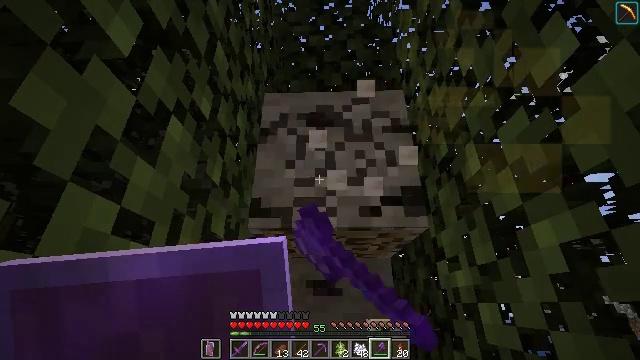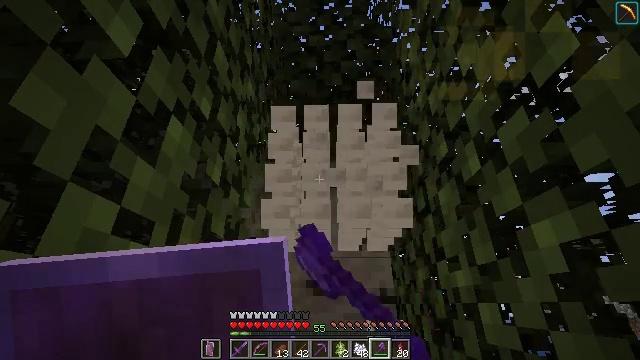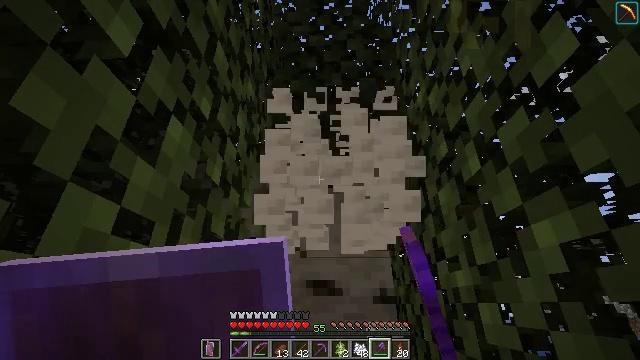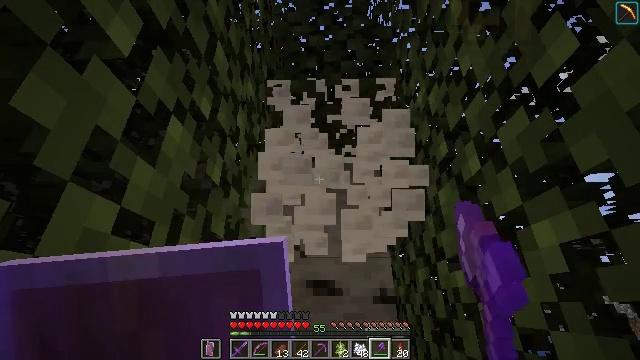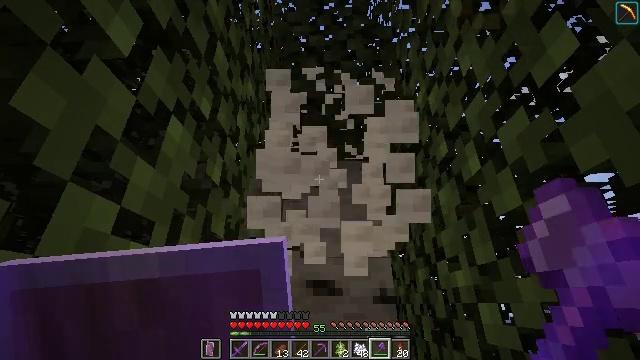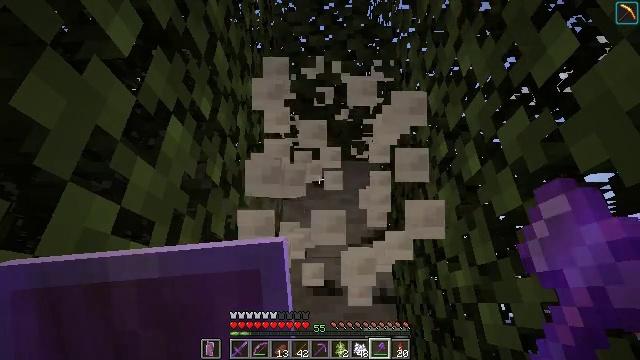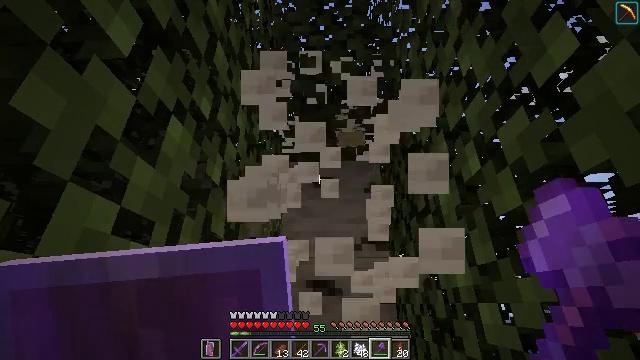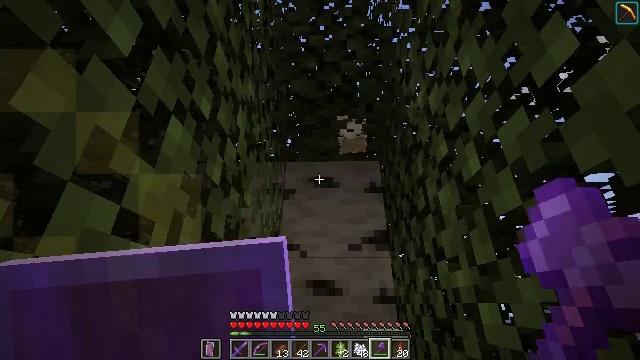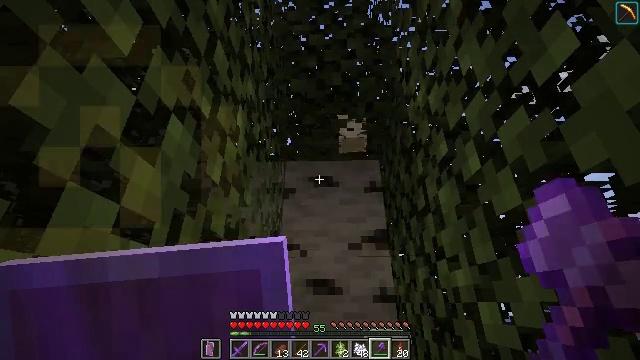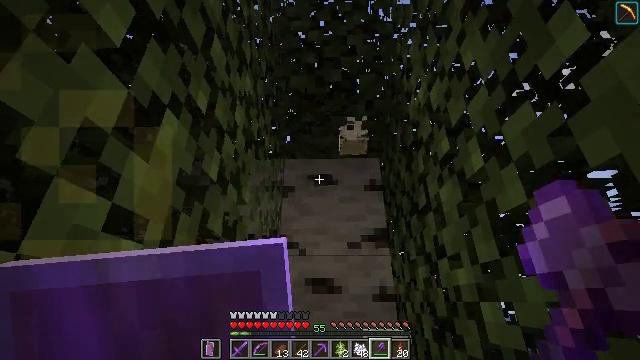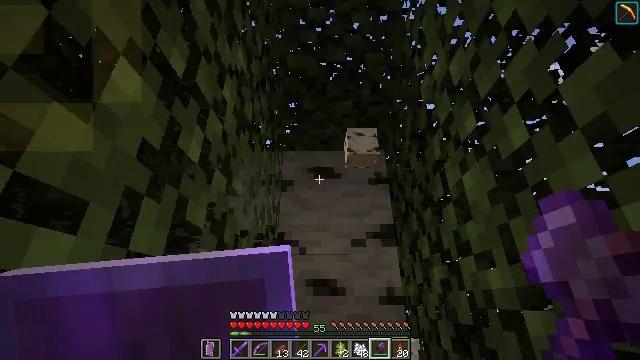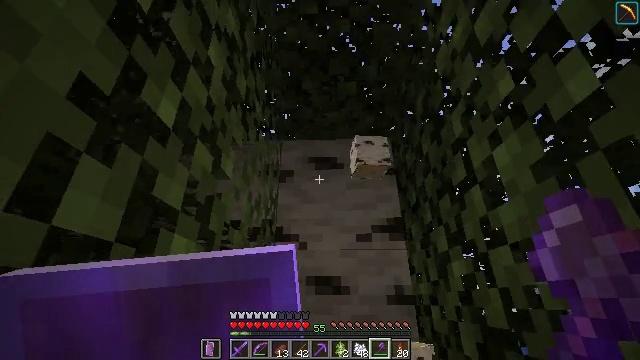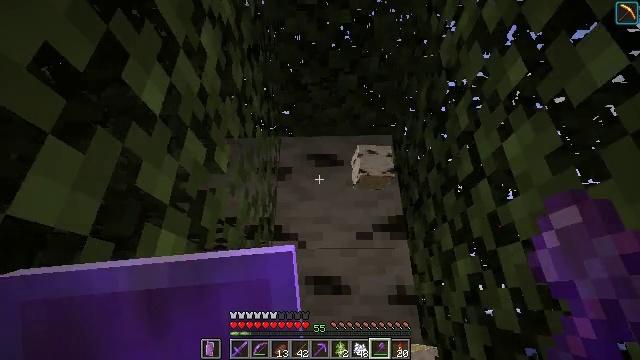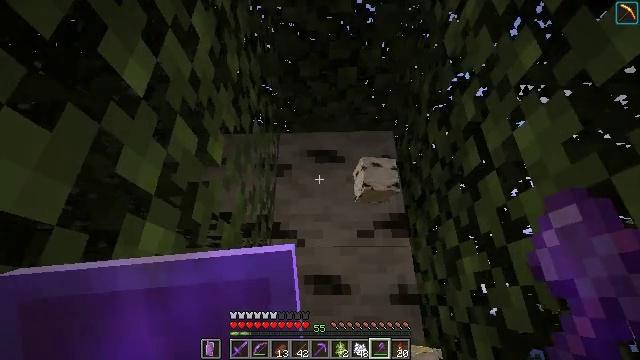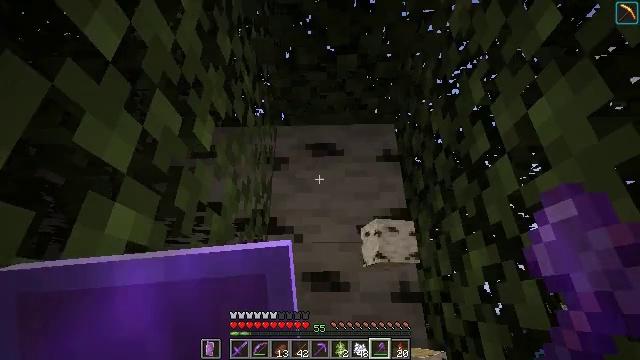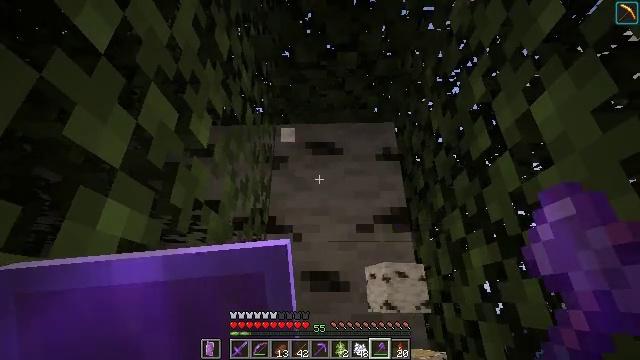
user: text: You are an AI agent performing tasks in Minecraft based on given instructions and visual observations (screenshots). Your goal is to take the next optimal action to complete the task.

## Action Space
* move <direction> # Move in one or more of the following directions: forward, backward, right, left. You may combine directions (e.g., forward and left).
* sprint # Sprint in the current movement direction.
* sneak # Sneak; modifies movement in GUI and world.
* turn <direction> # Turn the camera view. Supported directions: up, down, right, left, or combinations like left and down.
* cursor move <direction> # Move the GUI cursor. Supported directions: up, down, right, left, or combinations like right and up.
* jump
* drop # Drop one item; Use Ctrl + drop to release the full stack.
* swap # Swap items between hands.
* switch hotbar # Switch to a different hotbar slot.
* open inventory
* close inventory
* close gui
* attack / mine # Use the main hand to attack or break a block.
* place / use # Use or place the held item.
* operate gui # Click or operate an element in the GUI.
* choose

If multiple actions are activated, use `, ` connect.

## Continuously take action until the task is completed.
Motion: motion action
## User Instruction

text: Chop down the birch log.
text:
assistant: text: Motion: attack / mine
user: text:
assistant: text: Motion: no_op
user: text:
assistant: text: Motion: no_op
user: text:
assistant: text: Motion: no_op
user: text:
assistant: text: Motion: no_op
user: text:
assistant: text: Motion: no_op
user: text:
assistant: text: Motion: no_op
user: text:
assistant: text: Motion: no_op
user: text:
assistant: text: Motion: move forward
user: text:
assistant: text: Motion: move forward
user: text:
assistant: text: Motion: move forward
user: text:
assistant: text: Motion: no_op
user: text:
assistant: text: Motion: no_op
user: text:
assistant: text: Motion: no_op
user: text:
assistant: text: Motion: attack / mine
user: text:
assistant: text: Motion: attack / mine
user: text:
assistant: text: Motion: attack / mine
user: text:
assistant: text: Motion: attack / mine
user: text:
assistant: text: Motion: attack / mine
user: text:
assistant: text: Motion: attack / mine
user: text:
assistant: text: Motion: turn right and down, attack / mine
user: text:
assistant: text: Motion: turn right and down, attack / mine
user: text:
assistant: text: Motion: turn down, attack / mine
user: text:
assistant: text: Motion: turn down, attack / mine
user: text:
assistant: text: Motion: turn down, attack / mine
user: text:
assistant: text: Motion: turn down, attack / mine
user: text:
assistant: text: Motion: turn down, attack / mine
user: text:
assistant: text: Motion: attack / mine
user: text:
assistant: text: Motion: attack / mine
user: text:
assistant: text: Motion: turn down, attack / mine